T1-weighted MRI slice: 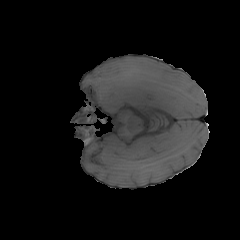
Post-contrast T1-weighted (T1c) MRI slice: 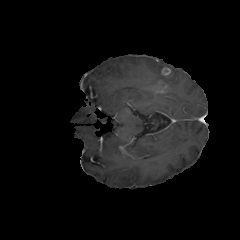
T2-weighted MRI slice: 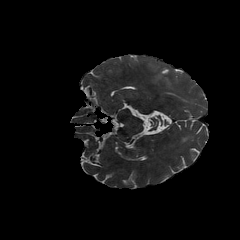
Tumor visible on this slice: yes